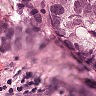
Metastatic tissue present: yes